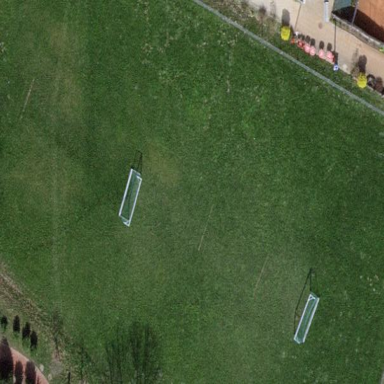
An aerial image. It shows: Soccer pitch for outdoor sports and leisure activities.